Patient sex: M
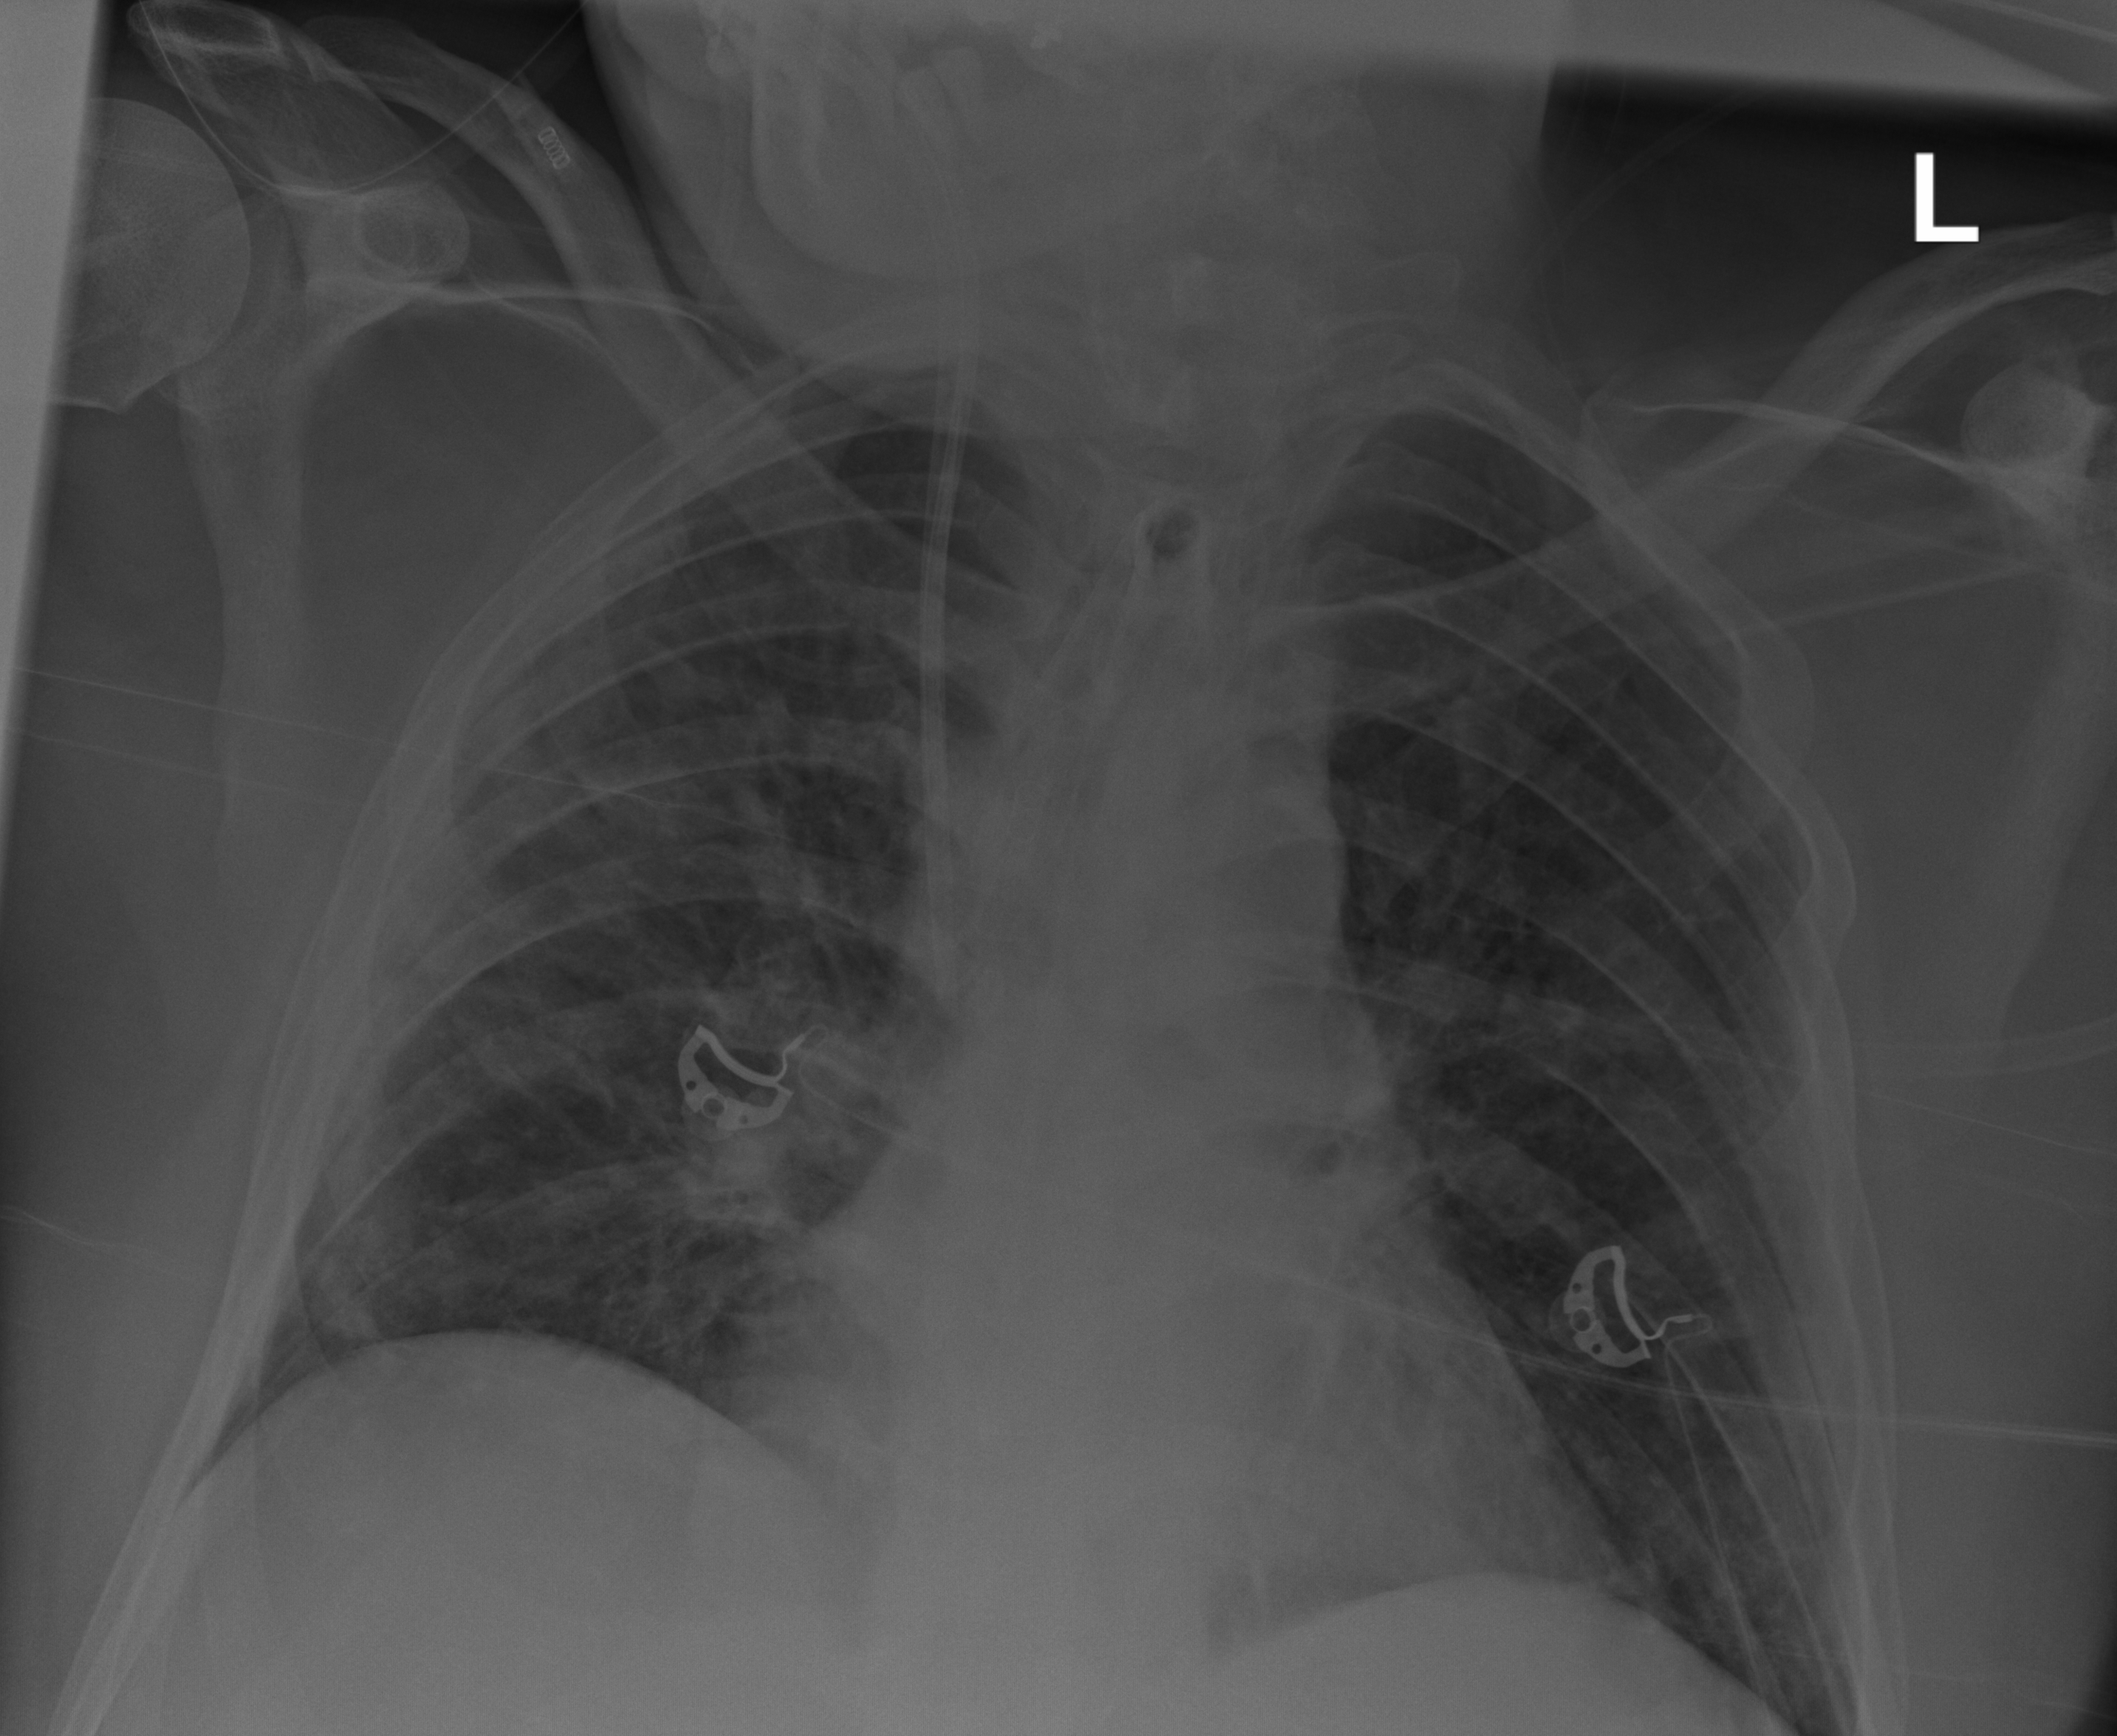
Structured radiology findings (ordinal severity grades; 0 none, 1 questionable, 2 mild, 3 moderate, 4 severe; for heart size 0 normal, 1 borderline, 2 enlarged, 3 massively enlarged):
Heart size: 2
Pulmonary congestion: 0
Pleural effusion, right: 0
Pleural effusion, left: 0
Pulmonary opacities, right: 2
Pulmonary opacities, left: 0
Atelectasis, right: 2
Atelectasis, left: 2